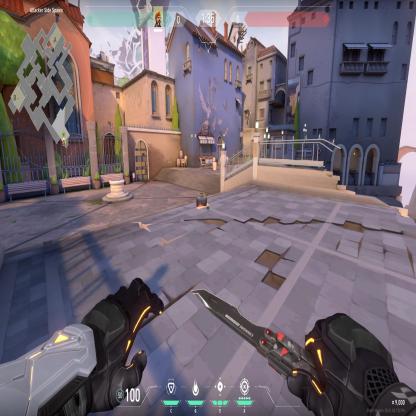
Label: dropped spike